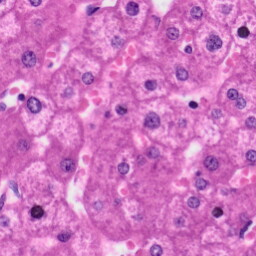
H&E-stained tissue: Liver